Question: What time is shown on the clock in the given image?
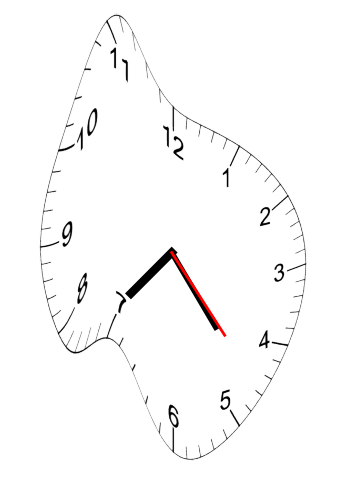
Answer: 07:23:23